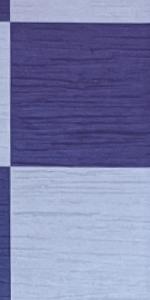
Label: Empty